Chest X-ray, AP view. Patient: 90 years old, sex F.
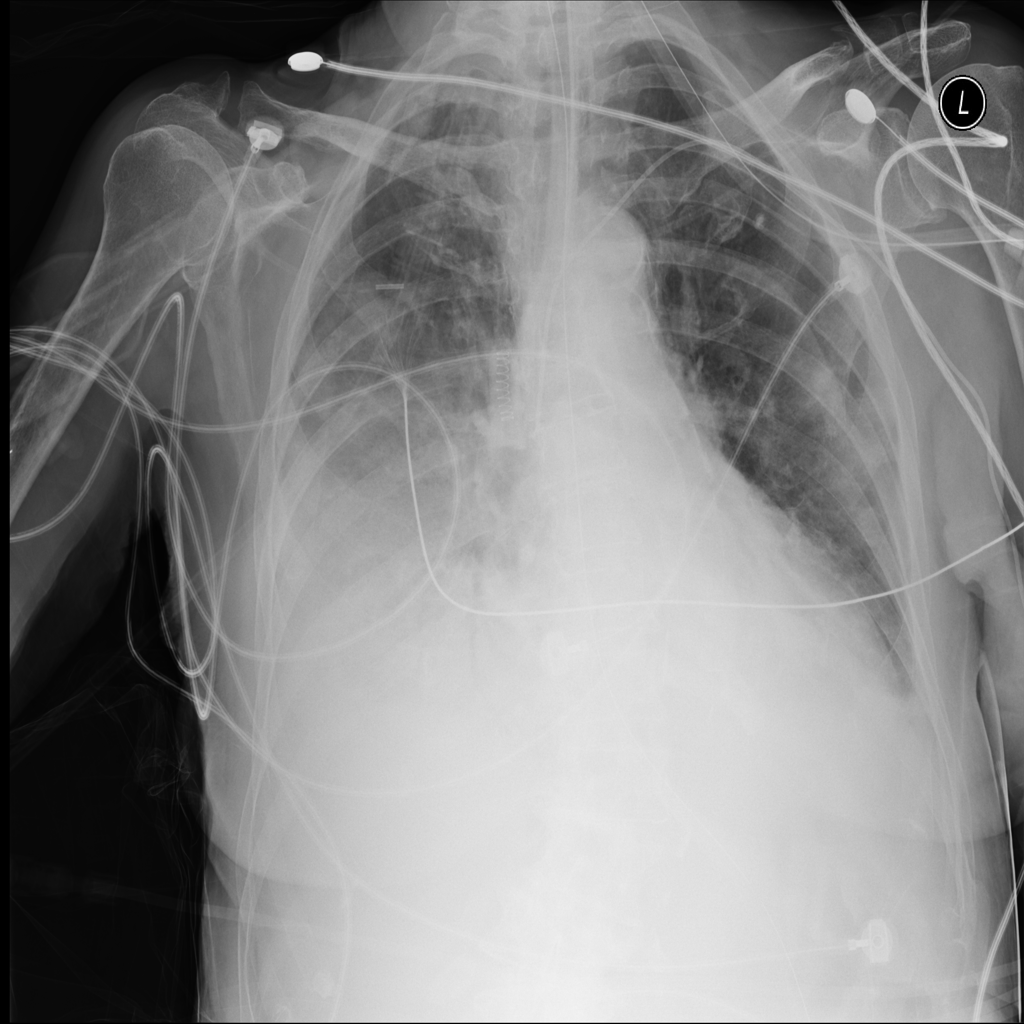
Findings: Consolidation, Nodule